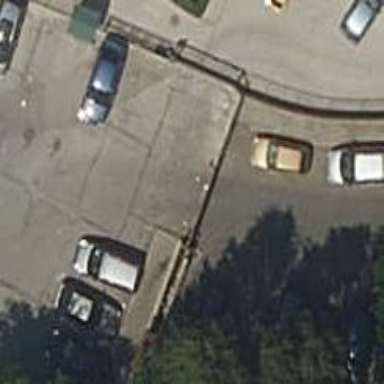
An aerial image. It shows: Gate.